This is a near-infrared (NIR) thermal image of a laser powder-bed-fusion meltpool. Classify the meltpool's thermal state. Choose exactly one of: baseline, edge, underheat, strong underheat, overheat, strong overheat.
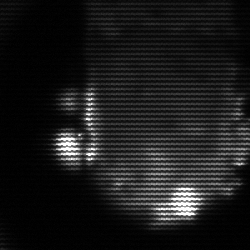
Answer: baseline